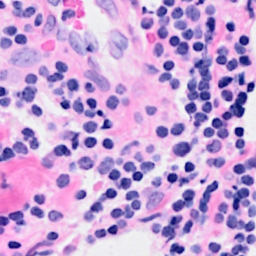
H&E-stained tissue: Breast